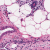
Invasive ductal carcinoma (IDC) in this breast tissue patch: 0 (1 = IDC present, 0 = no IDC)